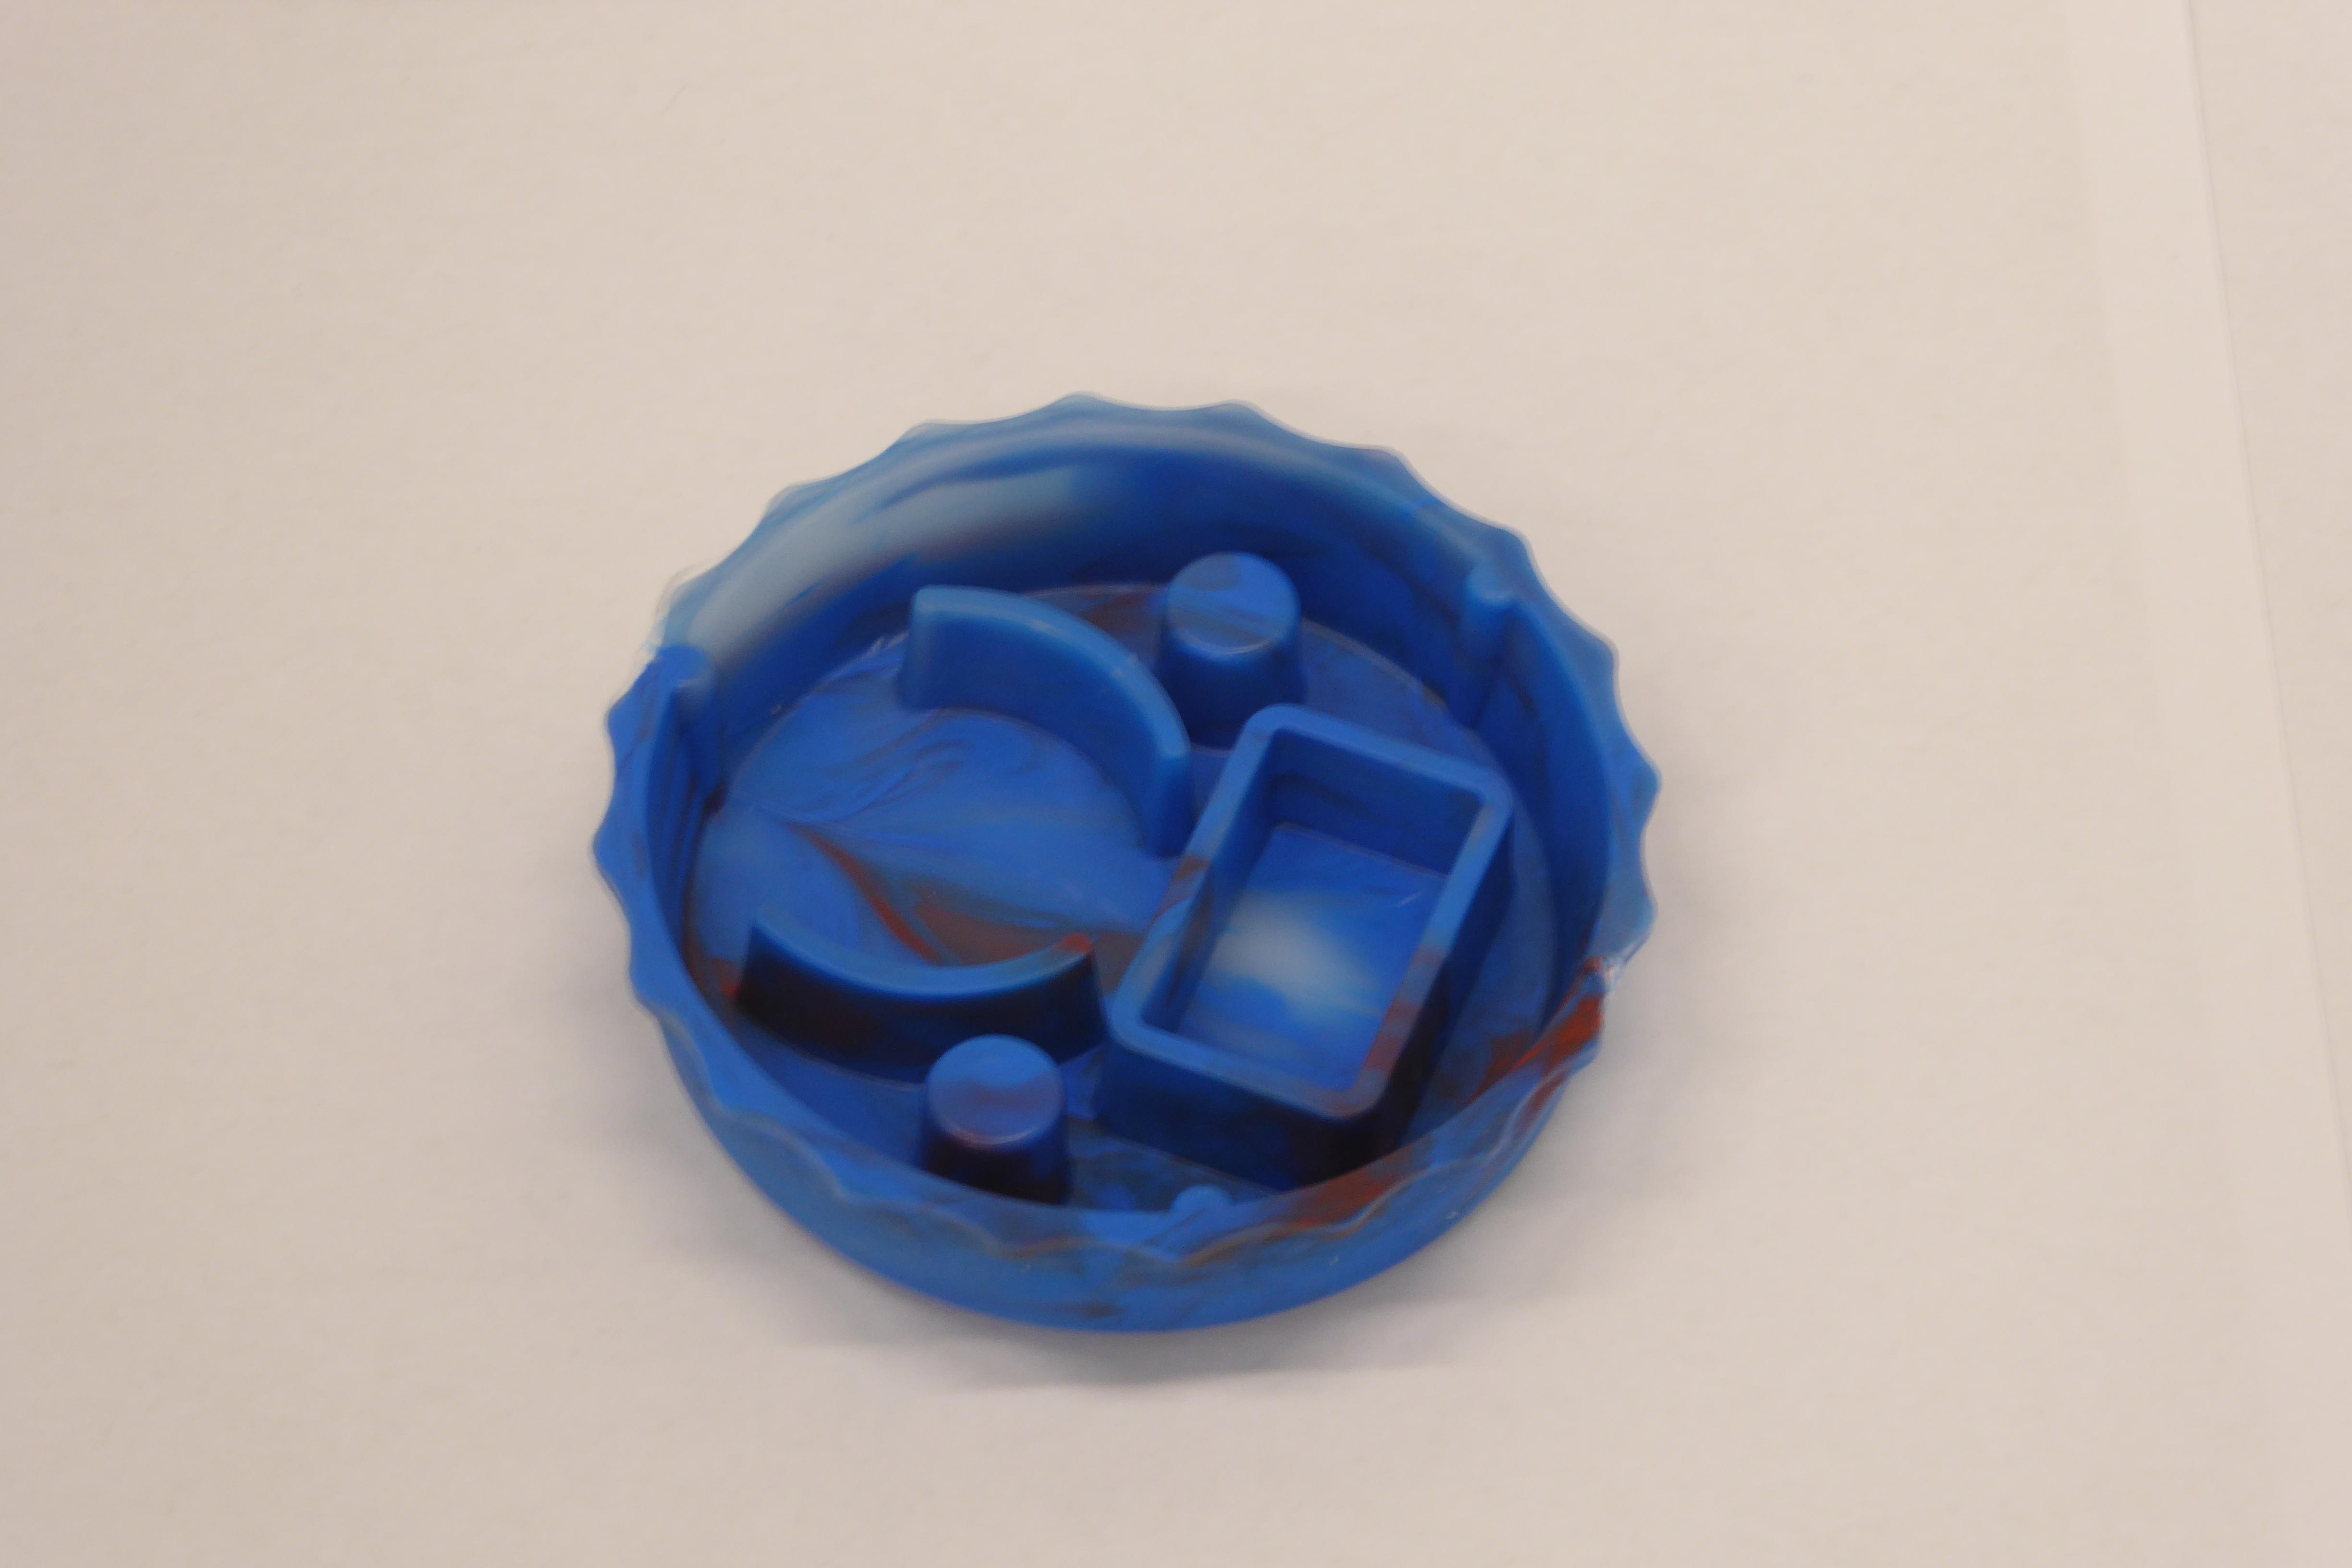
Label: Bottle Opener - Cover